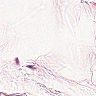
Metastatic tissue present: no